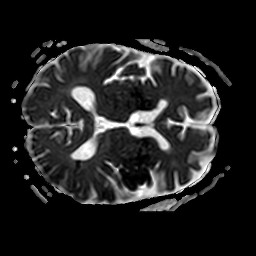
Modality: ADC
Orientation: axial
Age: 71
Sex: male
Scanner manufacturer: philips
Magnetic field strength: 3 T
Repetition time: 3.753 s
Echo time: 0.06011 s